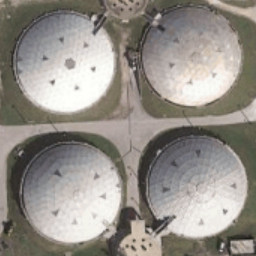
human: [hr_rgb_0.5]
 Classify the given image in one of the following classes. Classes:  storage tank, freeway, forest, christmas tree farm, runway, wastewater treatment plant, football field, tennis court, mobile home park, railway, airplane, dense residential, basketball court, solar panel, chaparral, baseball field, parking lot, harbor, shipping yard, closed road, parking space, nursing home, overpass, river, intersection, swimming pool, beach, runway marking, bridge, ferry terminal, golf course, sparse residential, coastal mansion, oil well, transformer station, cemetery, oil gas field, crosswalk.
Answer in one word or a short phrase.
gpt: storage tank